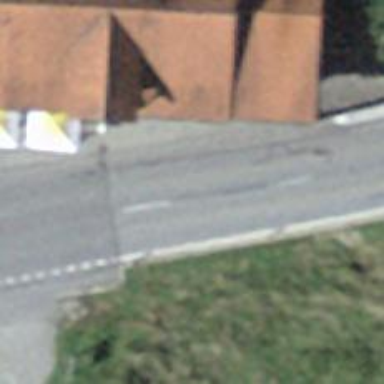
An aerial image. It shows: Bus stop with platform for public transport.